Interaction volume radius: 10 \u00c5
Interaction volume height: 25 \u00c5
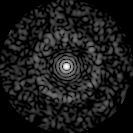
Disorder parameter: 0.8313